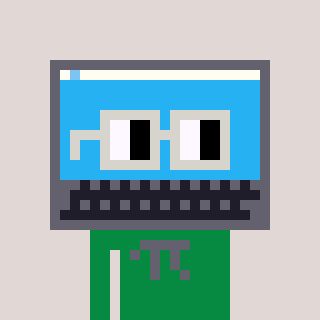
a pixel art character with square light gray glasses, a laptop-shaped head and a green-colored body on a warm background